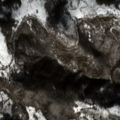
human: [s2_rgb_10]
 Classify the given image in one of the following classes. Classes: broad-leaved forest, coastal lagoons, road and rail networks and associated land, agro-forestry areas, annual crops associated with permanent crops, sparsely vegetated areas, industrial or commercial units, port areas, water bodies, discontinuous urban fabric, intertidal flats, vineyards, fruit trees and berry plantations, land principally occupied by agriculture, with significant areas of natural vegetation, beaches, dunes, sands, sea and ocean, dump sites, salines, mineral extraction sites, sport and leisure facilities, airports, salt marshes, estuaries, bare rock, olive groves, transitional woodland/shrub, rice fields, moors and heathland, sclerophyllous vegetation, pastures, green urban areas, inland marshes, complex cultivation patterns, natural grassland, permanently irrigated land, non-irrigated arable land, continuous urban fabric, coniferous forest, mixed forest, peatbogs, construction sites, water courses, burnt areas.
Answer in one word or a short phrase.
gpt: pastures, land principally occupied by agriculture, with significant areas of natural vegetation, broad-leaved forest, transitional woodland/shrub